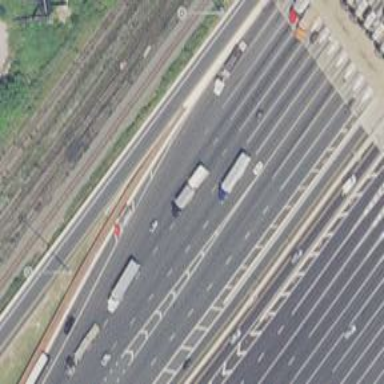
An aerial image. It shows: Asphalt motorway.